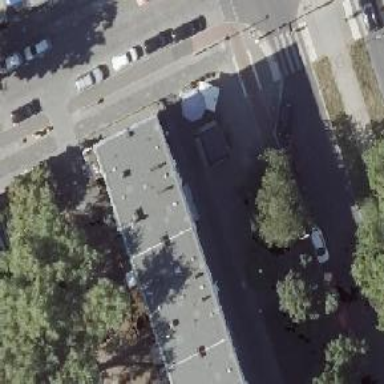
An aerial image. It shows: Greengrocer shop.